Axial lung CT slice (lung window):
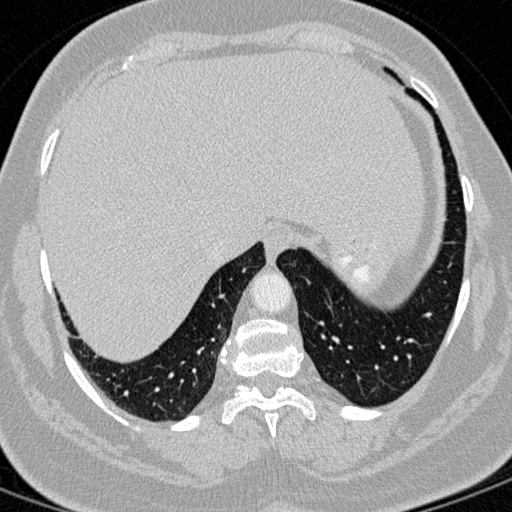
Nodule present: no